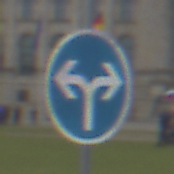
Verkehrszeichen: VorgeschriebeneFahrtrichtungRechtsOderLinks
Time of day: Midday
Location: Outdoor (Suburban)
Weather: Overcast
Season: NotSpecified
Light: Natural